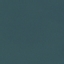
Land use / land cover class: SeaLake